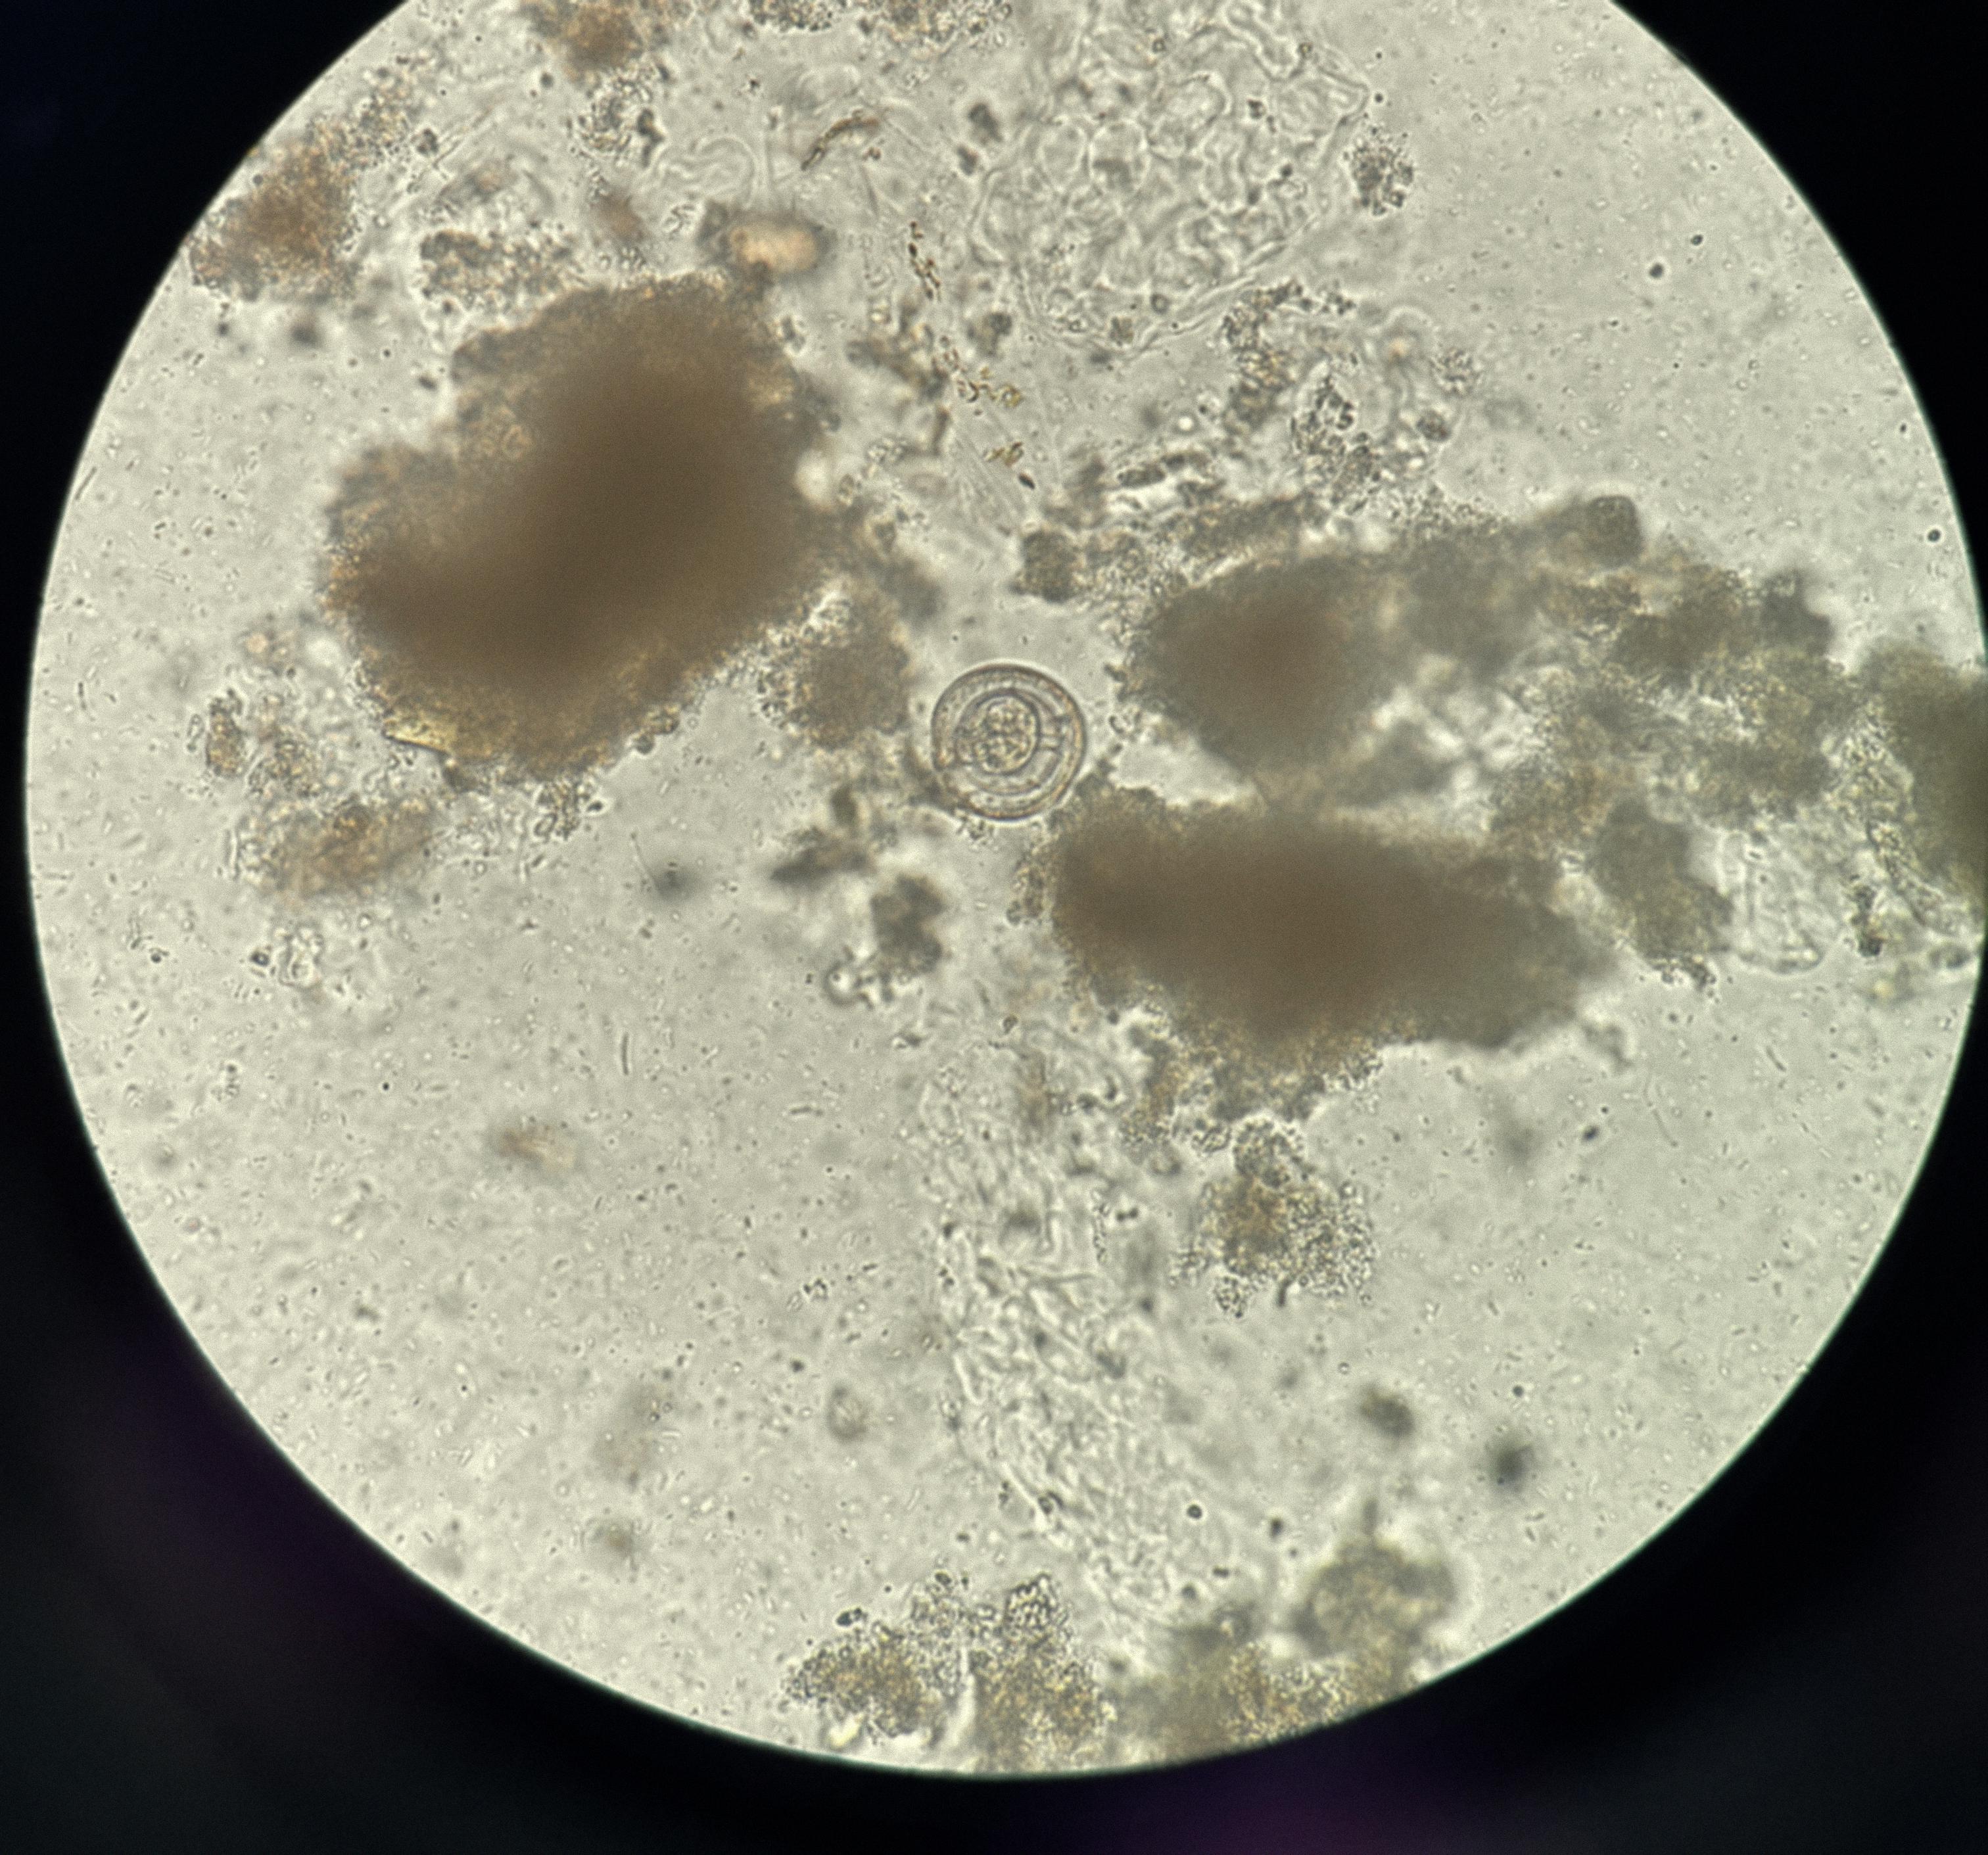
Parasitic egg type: Hymenolepis nana